Field crop: tomato
Growth stage: 1
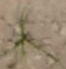
Species: cyperus